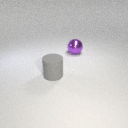
large purple metal sphere to the right of large gray rubber cylinder